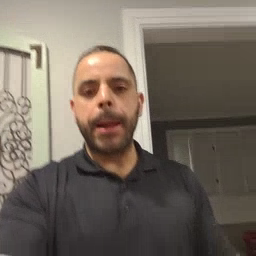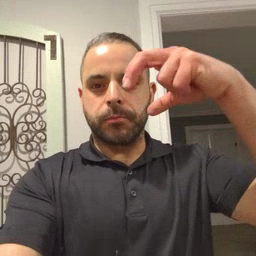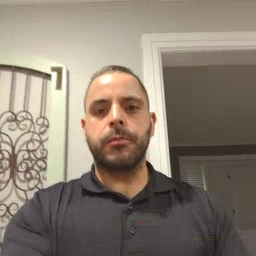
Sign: helicopter